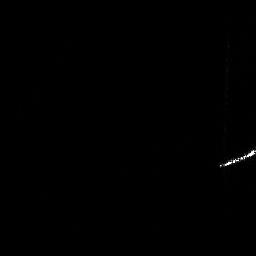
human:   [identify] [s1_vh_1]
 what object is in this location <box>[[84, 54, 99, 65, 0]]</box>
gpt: <ref>1 medium ship at the right</ref>